高三 · 度量几何学
如图, $\triangle \mathrm{ABC}$ 内接于 $\odot \mathrm{O}, \mathrm{EC}$ 切 $\odot \mathrm{O}$ 于点 C. 若 $\angle \mathrm{BOC}=76^{\circ}$, 则 $\angle \mathrm{BCE}$ 等于 ( )

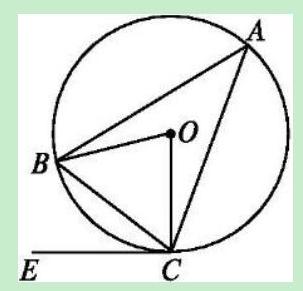
A. $14^{\circ}$
B. $38^{\circ}$
C. $52^{\circ}$
D. $76^{\circ}$
答案: B
解析: 解答: $\because \mathrm{EC}$ 为 $\odot \mathrm{O}$ 的切线, $\therefore \angle \mathrm{BCE}=\angle \mathrm{BAC}=\frac{1}{2} \angle \mathrm{BOC}=38^{\circ}$.
分析: 本题主要考查了弦切角的性质, 解决问题的关键是根据弦切角的性质结合所给图形分析计算即可